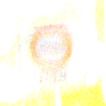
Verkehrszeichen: BeginnUmweltzone
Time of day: Night
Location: Outdoor (Suburban)
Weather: PartlyCloudy
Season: NotSpecified
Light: Artificial